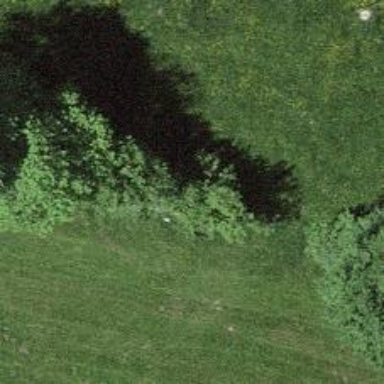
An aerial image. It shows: Hedge acting as barrier.